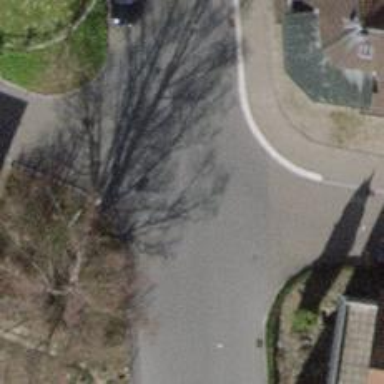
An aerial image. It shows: Asphalt road designated as living street.